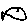
Label: fish